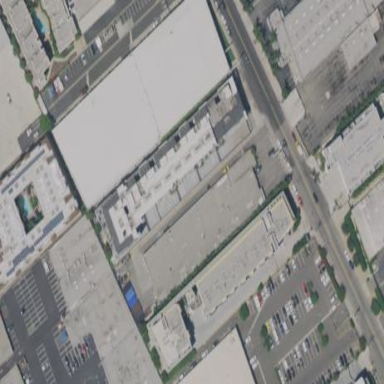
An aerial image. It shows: Warehouse building.